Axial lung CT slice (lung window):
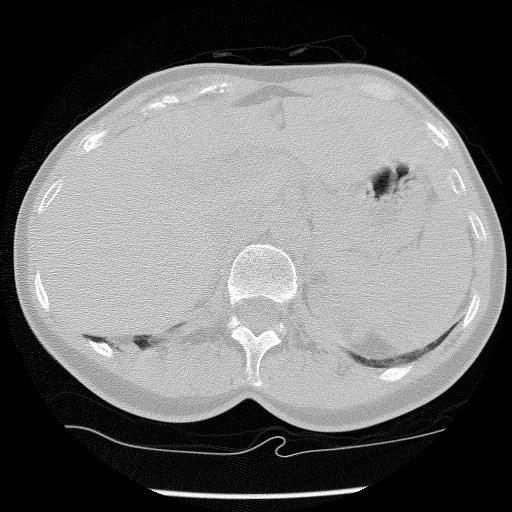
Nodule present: no